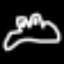
Label: frog